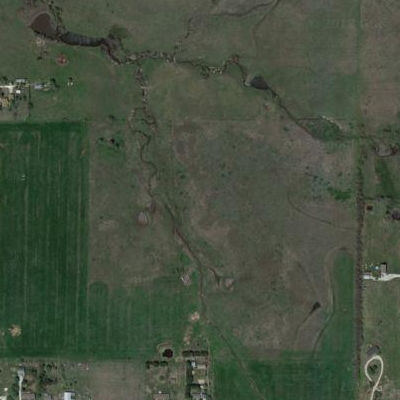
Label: aGrass